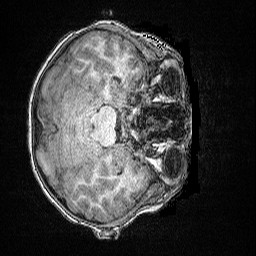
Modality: T1w
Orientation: axial
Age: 83
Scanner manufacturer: siemens
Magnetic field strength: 3 T
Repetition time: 2.5 s
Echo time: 0.00347 s